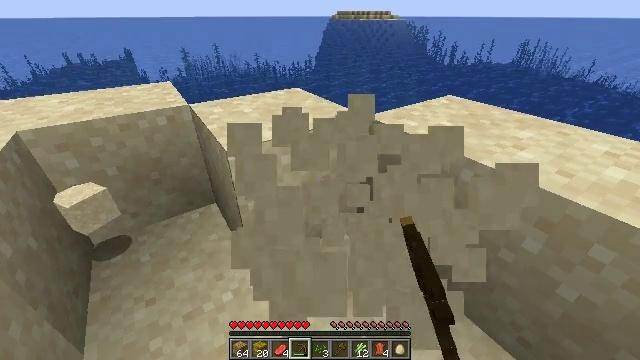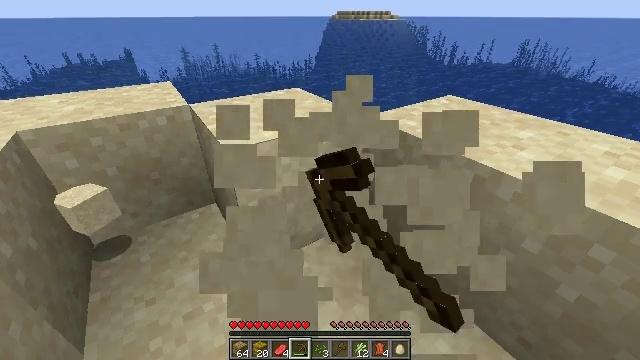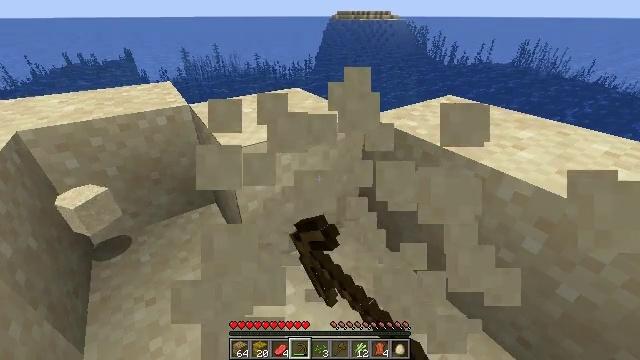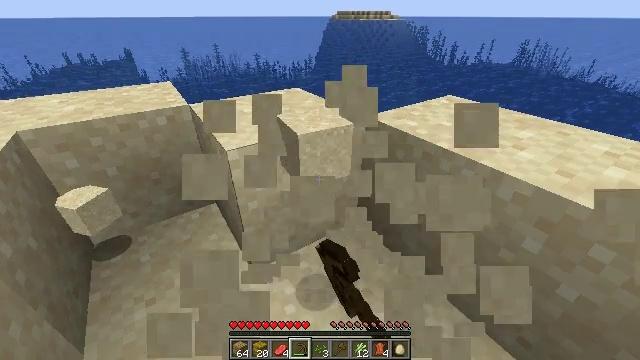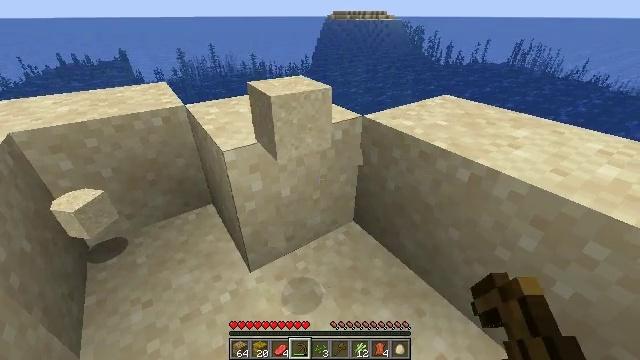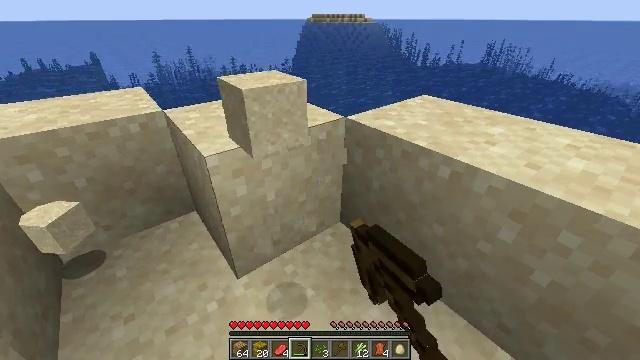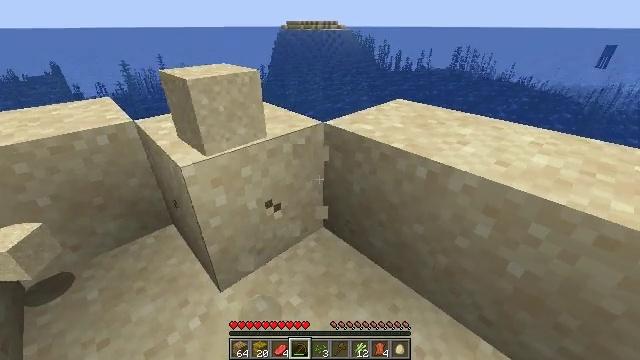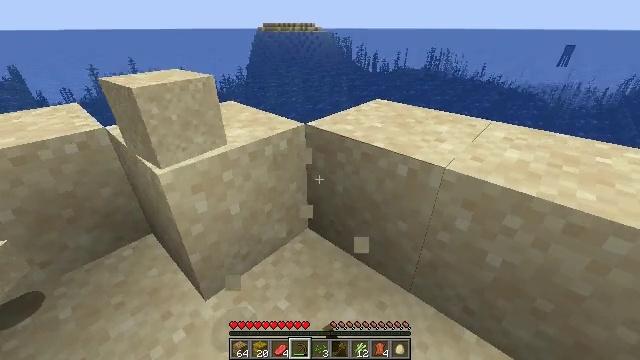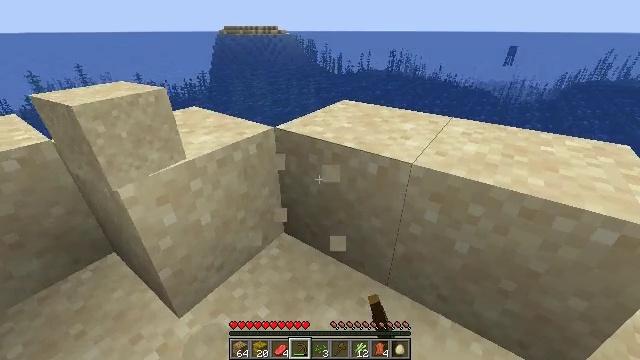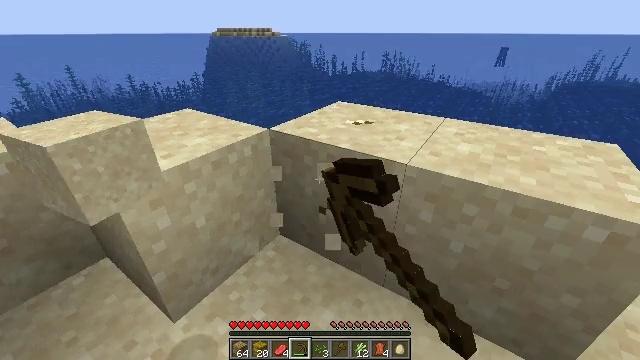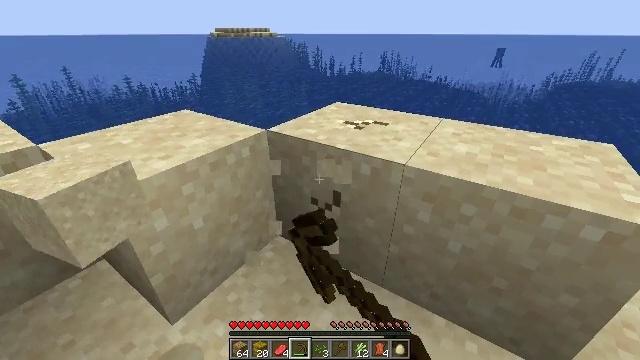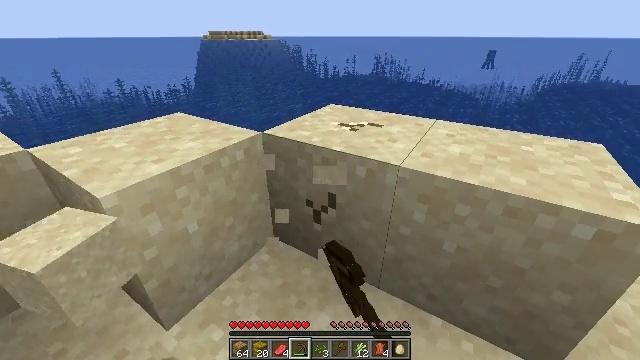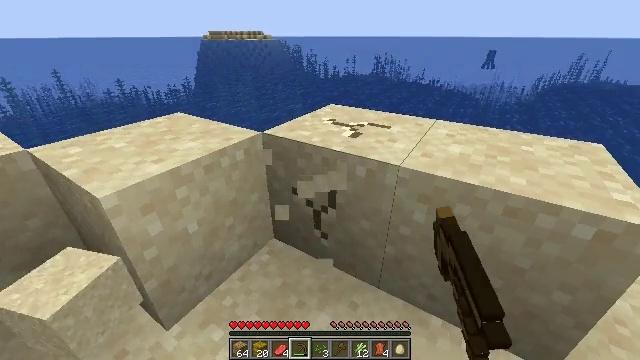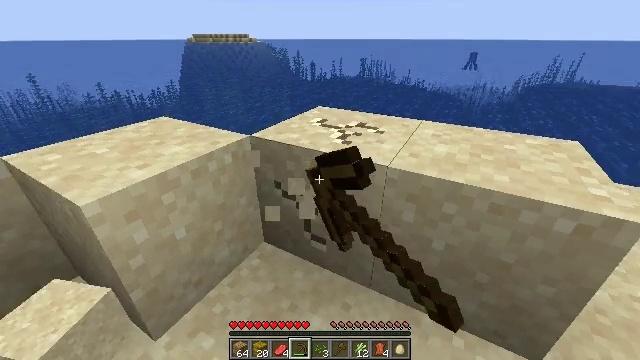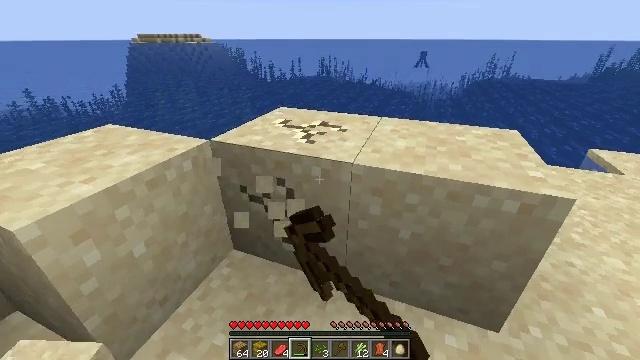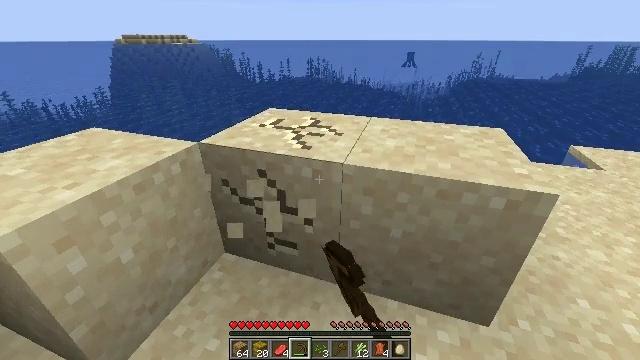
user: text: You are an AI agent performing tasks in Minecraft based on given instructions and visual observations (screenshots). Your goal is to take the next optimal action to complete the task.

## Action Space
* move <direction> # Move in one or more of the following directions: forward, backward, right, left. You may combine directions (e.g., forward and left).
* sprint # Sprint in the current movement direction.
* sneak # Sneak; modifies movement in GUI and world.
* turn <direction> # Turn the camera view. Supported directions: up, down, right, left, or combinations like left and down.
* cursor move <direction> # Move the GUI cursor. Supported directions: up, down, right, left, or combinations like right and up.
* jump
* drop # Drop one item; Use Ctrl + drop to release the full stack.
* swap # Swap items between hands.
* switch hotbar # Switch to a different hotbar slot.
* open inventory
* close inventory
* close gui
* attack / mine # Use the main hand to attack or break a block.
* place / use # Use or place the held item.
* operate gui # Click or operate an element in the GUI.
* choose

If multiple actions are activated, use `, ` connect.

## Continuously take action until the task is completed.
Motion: motion action
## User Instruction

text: Collect sand to make glass.
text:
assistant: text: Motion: attack / mine
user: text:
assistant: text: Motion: attack / mine
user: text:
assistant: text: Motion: attack / mine
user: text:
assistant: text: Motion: attack / mine
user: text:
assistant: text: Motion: turn right, attack / mine
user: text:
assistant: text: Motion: turn right and up, attack / mine
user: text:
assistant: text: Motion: turn right, attack / mine
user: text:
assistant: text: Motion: turn right, attack / mine
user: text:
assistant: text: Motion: turn right, attack / mine
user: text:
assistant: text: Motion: attack / mine
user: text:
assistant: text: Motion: turn right, attack / mine
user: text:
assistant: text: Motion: attack / mine
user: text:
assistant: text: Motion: turn right, attack / mine
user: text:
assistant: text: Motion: turn right, attack / mine
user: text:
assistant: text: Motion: turn right, attack / mine
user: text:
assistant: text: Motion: attack / mine
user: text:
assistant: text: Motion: attack / mine
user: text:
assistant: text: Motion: attack / mine
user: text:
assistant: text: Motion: attack / mine
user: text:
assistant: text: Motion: attack / mine
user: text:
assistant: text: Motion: attack / mine
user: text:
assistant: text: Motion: attack / mine
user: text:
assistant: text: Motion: attack / mine
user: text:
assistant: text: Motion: attack / mine
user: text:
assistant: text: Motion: attack / mine
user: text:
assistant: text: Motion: turn right, attack / mine
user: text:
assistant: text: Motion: turn right, attack / mine
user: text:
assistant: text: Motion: turn right, attack / mine
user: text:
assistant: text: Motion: turn right, attack / mine
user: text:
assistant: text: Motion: turn right, attack / mine